Question: My team is developing a REST API to support an iPhone app using Django's REST Framework. It has come time for us to switch from hosting via the development WSGI interface to the mod_wsgi apache interface. We've decided to use mod_wsgi-httpd as the Apache instance.
We've included mod_wsgi in our django application settings file (settings.py)
'''
INSTALLED_APPS = (
'sslserver',
'django.contrib.admin',
'django.contrib.auth',
'django.contrib.contenttypes',
'django.contrib.sessions',
'django.contrib.messages',
'django.contrib.staticfiles',
'rest_framework',
'mod_wsgi.server',
)
'''
And can successfully launch the mod_wsgi server using this command:
> python manage.py runmodwsgi --host 0.0.0.0 --port 8000 --https-port 8001 --ssl-certificate /path/to/cert/and/key
The HTTP server works wonderfully. All of our HTTP only API methods listen and respond as expected. The HTTPS side is not cooperating. When attempting to access an HTTPS only method the .
For example when attempting to connect to the method using Google Chrome...
> <URL>
Chrome spits back...

Similarly requests formed in client-side Swift have connections refused.
Normally I would think this is a more fundamental issue, however our success in using the development WSGI sslserver (also in project's settings.py INSTALLED_APPS) makes me think this is an issue with mod_wsgi or mod_wsgi-httpd. Using this command we can host our API over SSL with successful requests/responses:
> python manage.py runsslserver 0.0.0.0:8001 --key /path/to/key --cert /path/to/cert
Any ideas what I could have missed in configuring mod_wsgi or mod_wsgi-httpd? Thanks so much for any help, go SO!
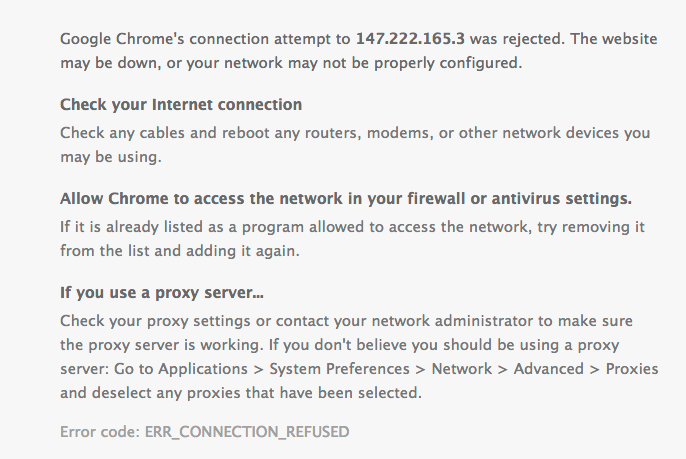
Answer: You need to specify the '--server-name' option with the name of the site it is accessible as using the https address. This should match the name the SSL certificates have been set up with.
'''
python manage.py runmodwsgi --host 0.0.0.0 --port 8000 --https-port 8001 --ssl-certificate /path/to/cert/and/key --server-name host.example.com
'''
You would then access it using the URL with the FQDN:
'''
https://host.example.com:8001
'''
If you want to be able to access it from localhost (same system) without needing to provide a FQDN host name, you would use the '--allow-localhost' option.
'''
python manage.py runmodwsgi --host 0.0.0.0 --port 8000 --https-port 8001 --ssl-certificate /path/to/cert/and/key --server-name host.example.com --allow-localhost
'''
With the latter, even if using an official certificate for the hostname, you will get the browser warning about certificate not matching. For command line HTTP tools like wget and curl you would have to tell them it is an insecure site in these cases.
It is because it is going against how HTTPS and SSL certificates would normally be used, access by name other than the proper server name is only allowed from localhost for testing purposes.
In short, when using HTTPS, you should really always be using a proper host name and not an IP address when accessing the site. If necessary you can create a dummy host mapping in host service file for your system.
For example, in a '/etc/hosts' file you could add:
'''
127.0.0.1 host.example.com
'''
For further information it is recommended that you use the mod_wsgi mailing list. I don't as a habit hang out here or answer questions about mod_wsgi here any more and it was by chance this question came to my attention.